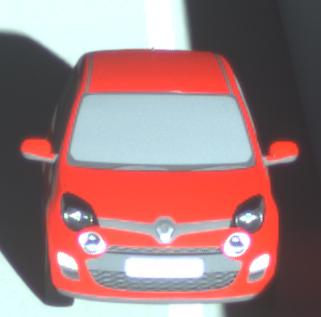
Make: Renault
Model: Twingo 1.2 LEV 16V 75
Detailed model: Twingo (II)
Model produced from: 2012/01
Model produced until: 2014/07
Doors: 3
Color: red
Road condition: dry road
Daytime: sunrise or sunset
Contrast: high contrast